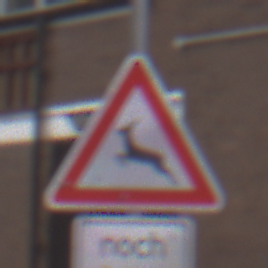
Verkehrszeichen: WildwechselRechts
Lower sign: LaengeEinerStrecke4
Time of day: MorningAfternoon
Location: Outdoor (Urban)
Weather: Overcast
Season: NotSpecified
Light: Natural